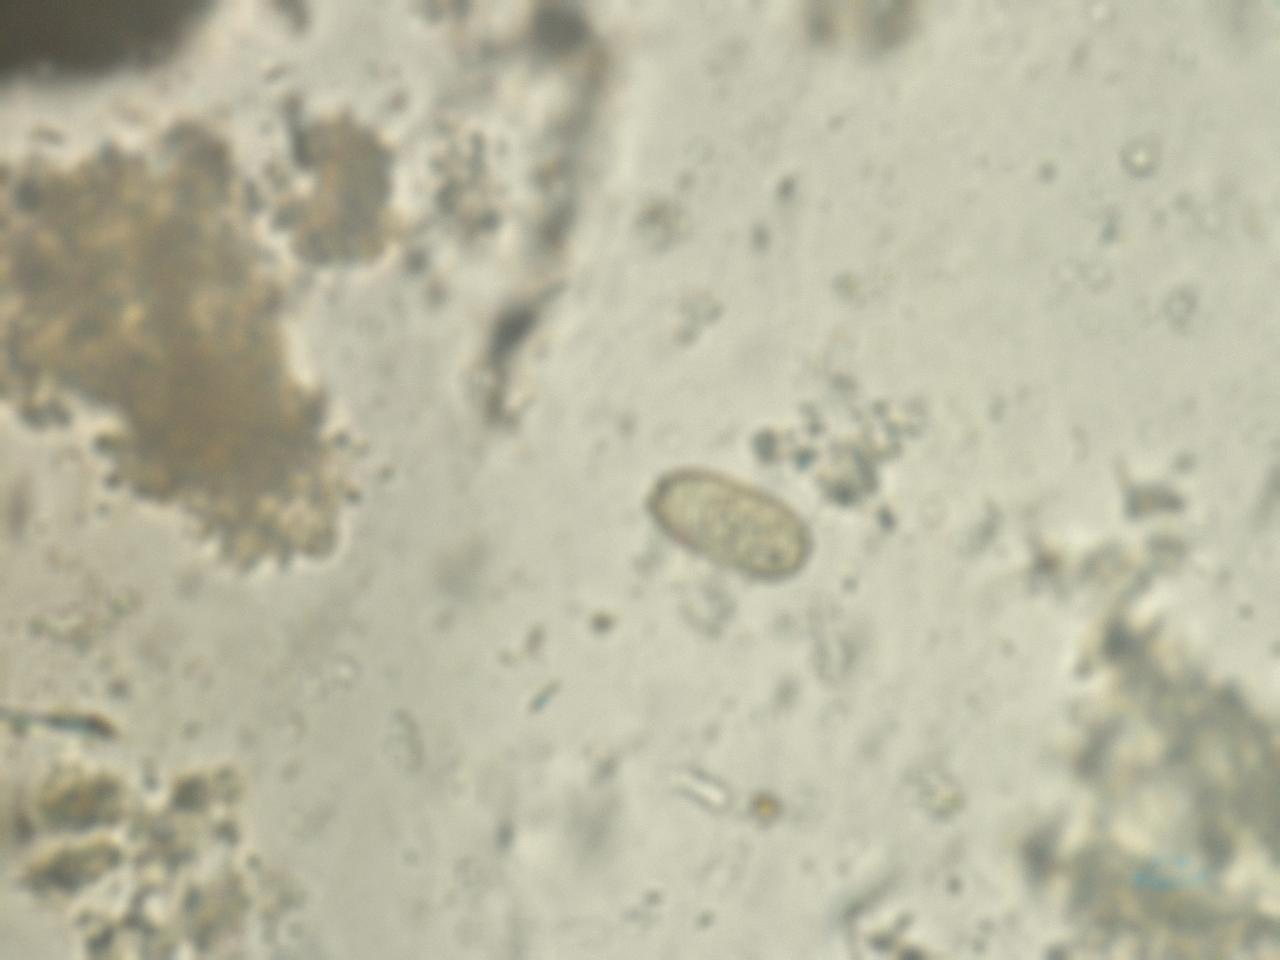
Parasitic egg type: Capillaria philippinensis